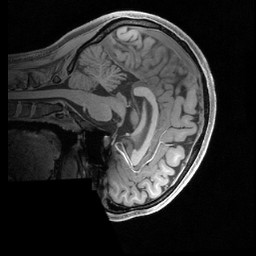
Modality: T1w
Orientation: sagittal
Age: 20
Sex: female
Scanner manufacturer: siemens
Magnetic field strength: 3 T
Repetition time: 2.4 s
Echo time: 0.00224 s